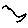
Label: bird